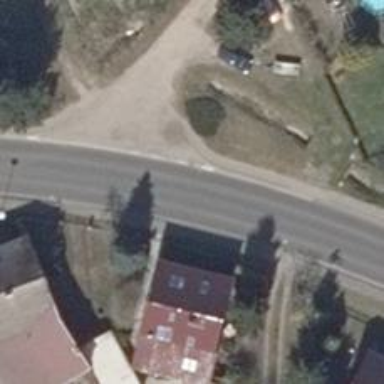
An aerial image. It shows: Secondary road with asphalt surface and sidewalks on both sides.